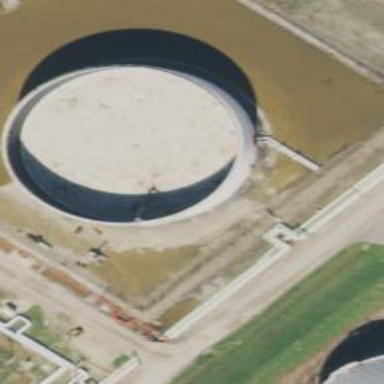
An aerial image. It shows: Storage tank building.